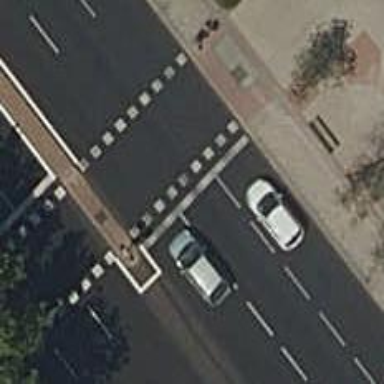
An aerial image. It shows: Crossing with traffic signals.